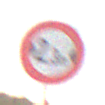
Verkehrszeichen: TatsaechlicheBreite2Komma3
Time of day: MorningAfternoon
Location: Outdoor (Nature)
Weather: Overcast
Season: NotSpecified
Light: Natural